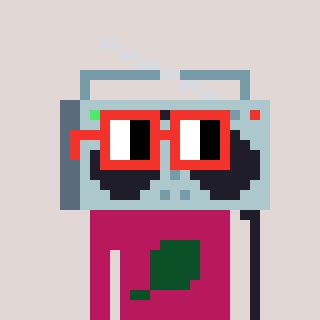
a pixel art character with square red glasses, a boombox-shaped head and a darkpink-colored body on a warm background